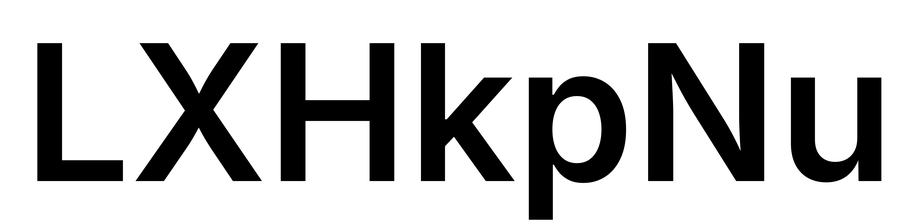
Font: Inter_SemiBold